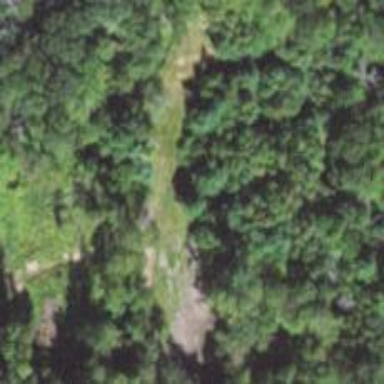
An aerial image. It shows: Patch of scrub vegetation.